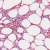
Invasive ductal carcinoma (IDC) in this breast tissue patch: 0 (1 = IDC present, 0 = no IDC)